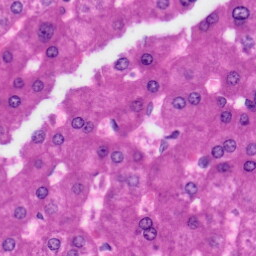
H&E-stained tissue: Liver